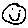
Label: smiley face